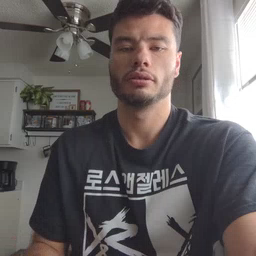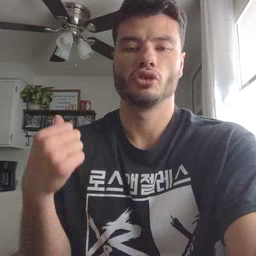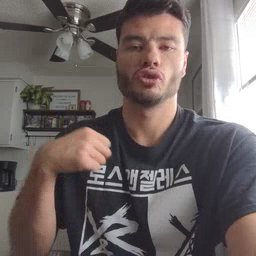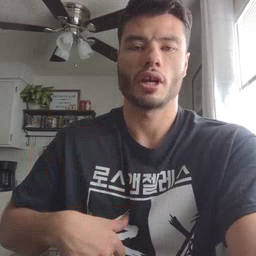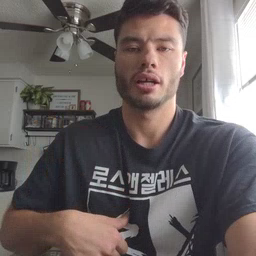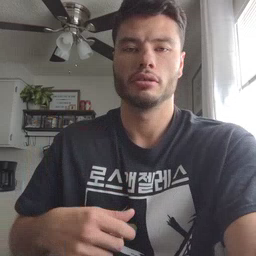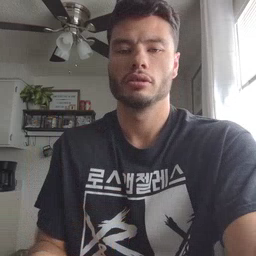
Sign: jacket